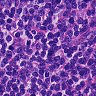
Metastatic tissue present: no